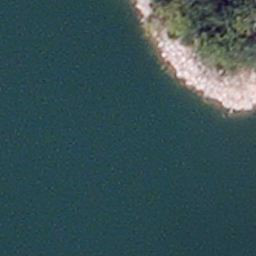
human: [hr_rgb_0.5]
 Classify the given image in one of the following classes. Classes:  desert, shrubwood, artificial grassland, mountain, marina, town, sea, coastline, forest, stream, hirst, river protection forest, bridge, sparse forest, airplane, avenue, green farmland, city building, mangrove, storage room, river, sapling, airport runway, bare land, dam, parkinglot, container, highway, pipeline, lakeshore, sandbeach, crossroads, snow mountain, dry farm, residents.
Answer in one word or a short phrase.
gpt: lakeshore